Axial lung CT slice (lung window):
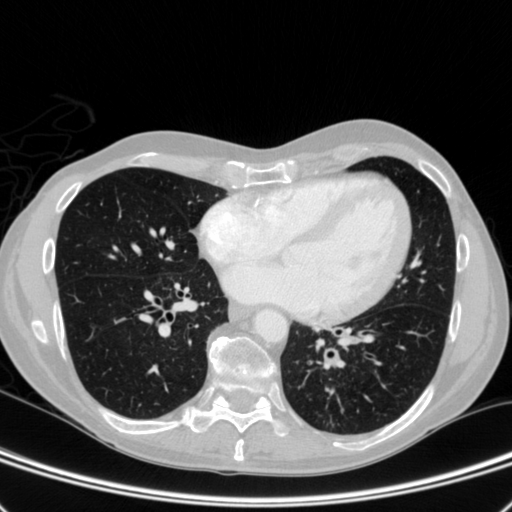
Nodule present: no